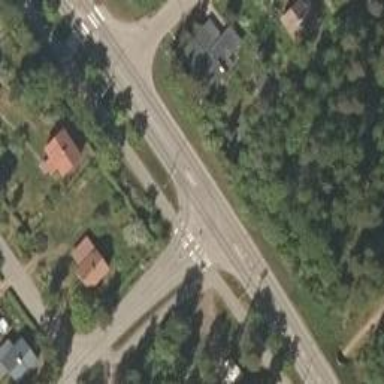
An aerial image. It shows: Zebra crossing with pedestrian island.